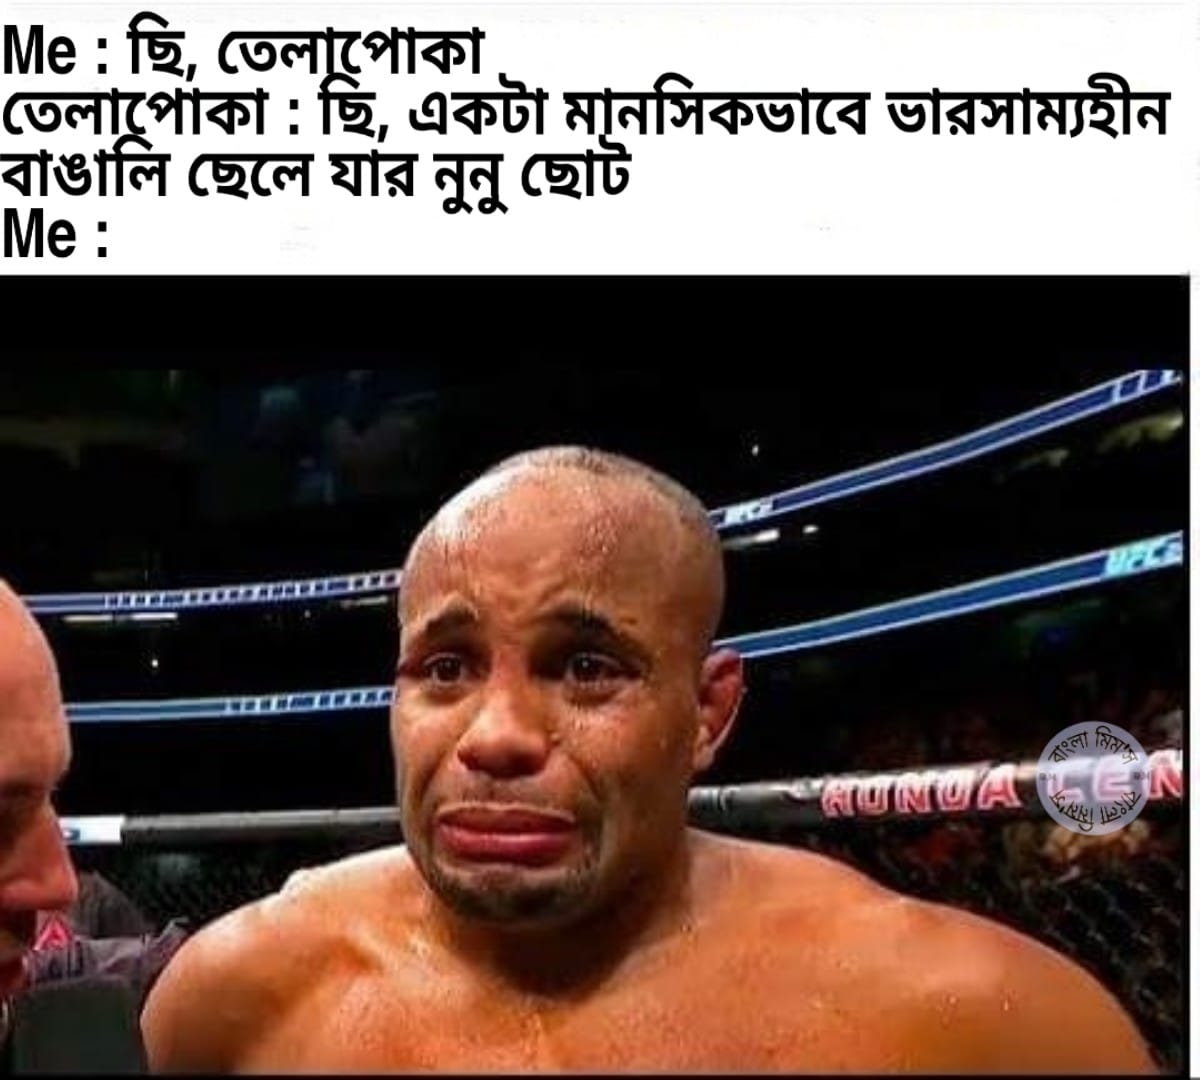
Caption: Me: ছি, তেলাপোকা      তেলাপোকাঃ ছি, একটা মানসিকভাবে ভারসাম্যহীন  বাঙালি ছেলে যার নুনু ছোট          Me :
Label: non-hate